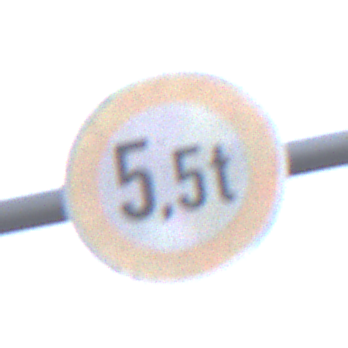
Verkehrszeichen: TatsaechlicheMasse
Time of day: SunriseSunset
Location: Outdoor (Nature)
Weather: Overcast
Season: NotSpecified
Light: Natural